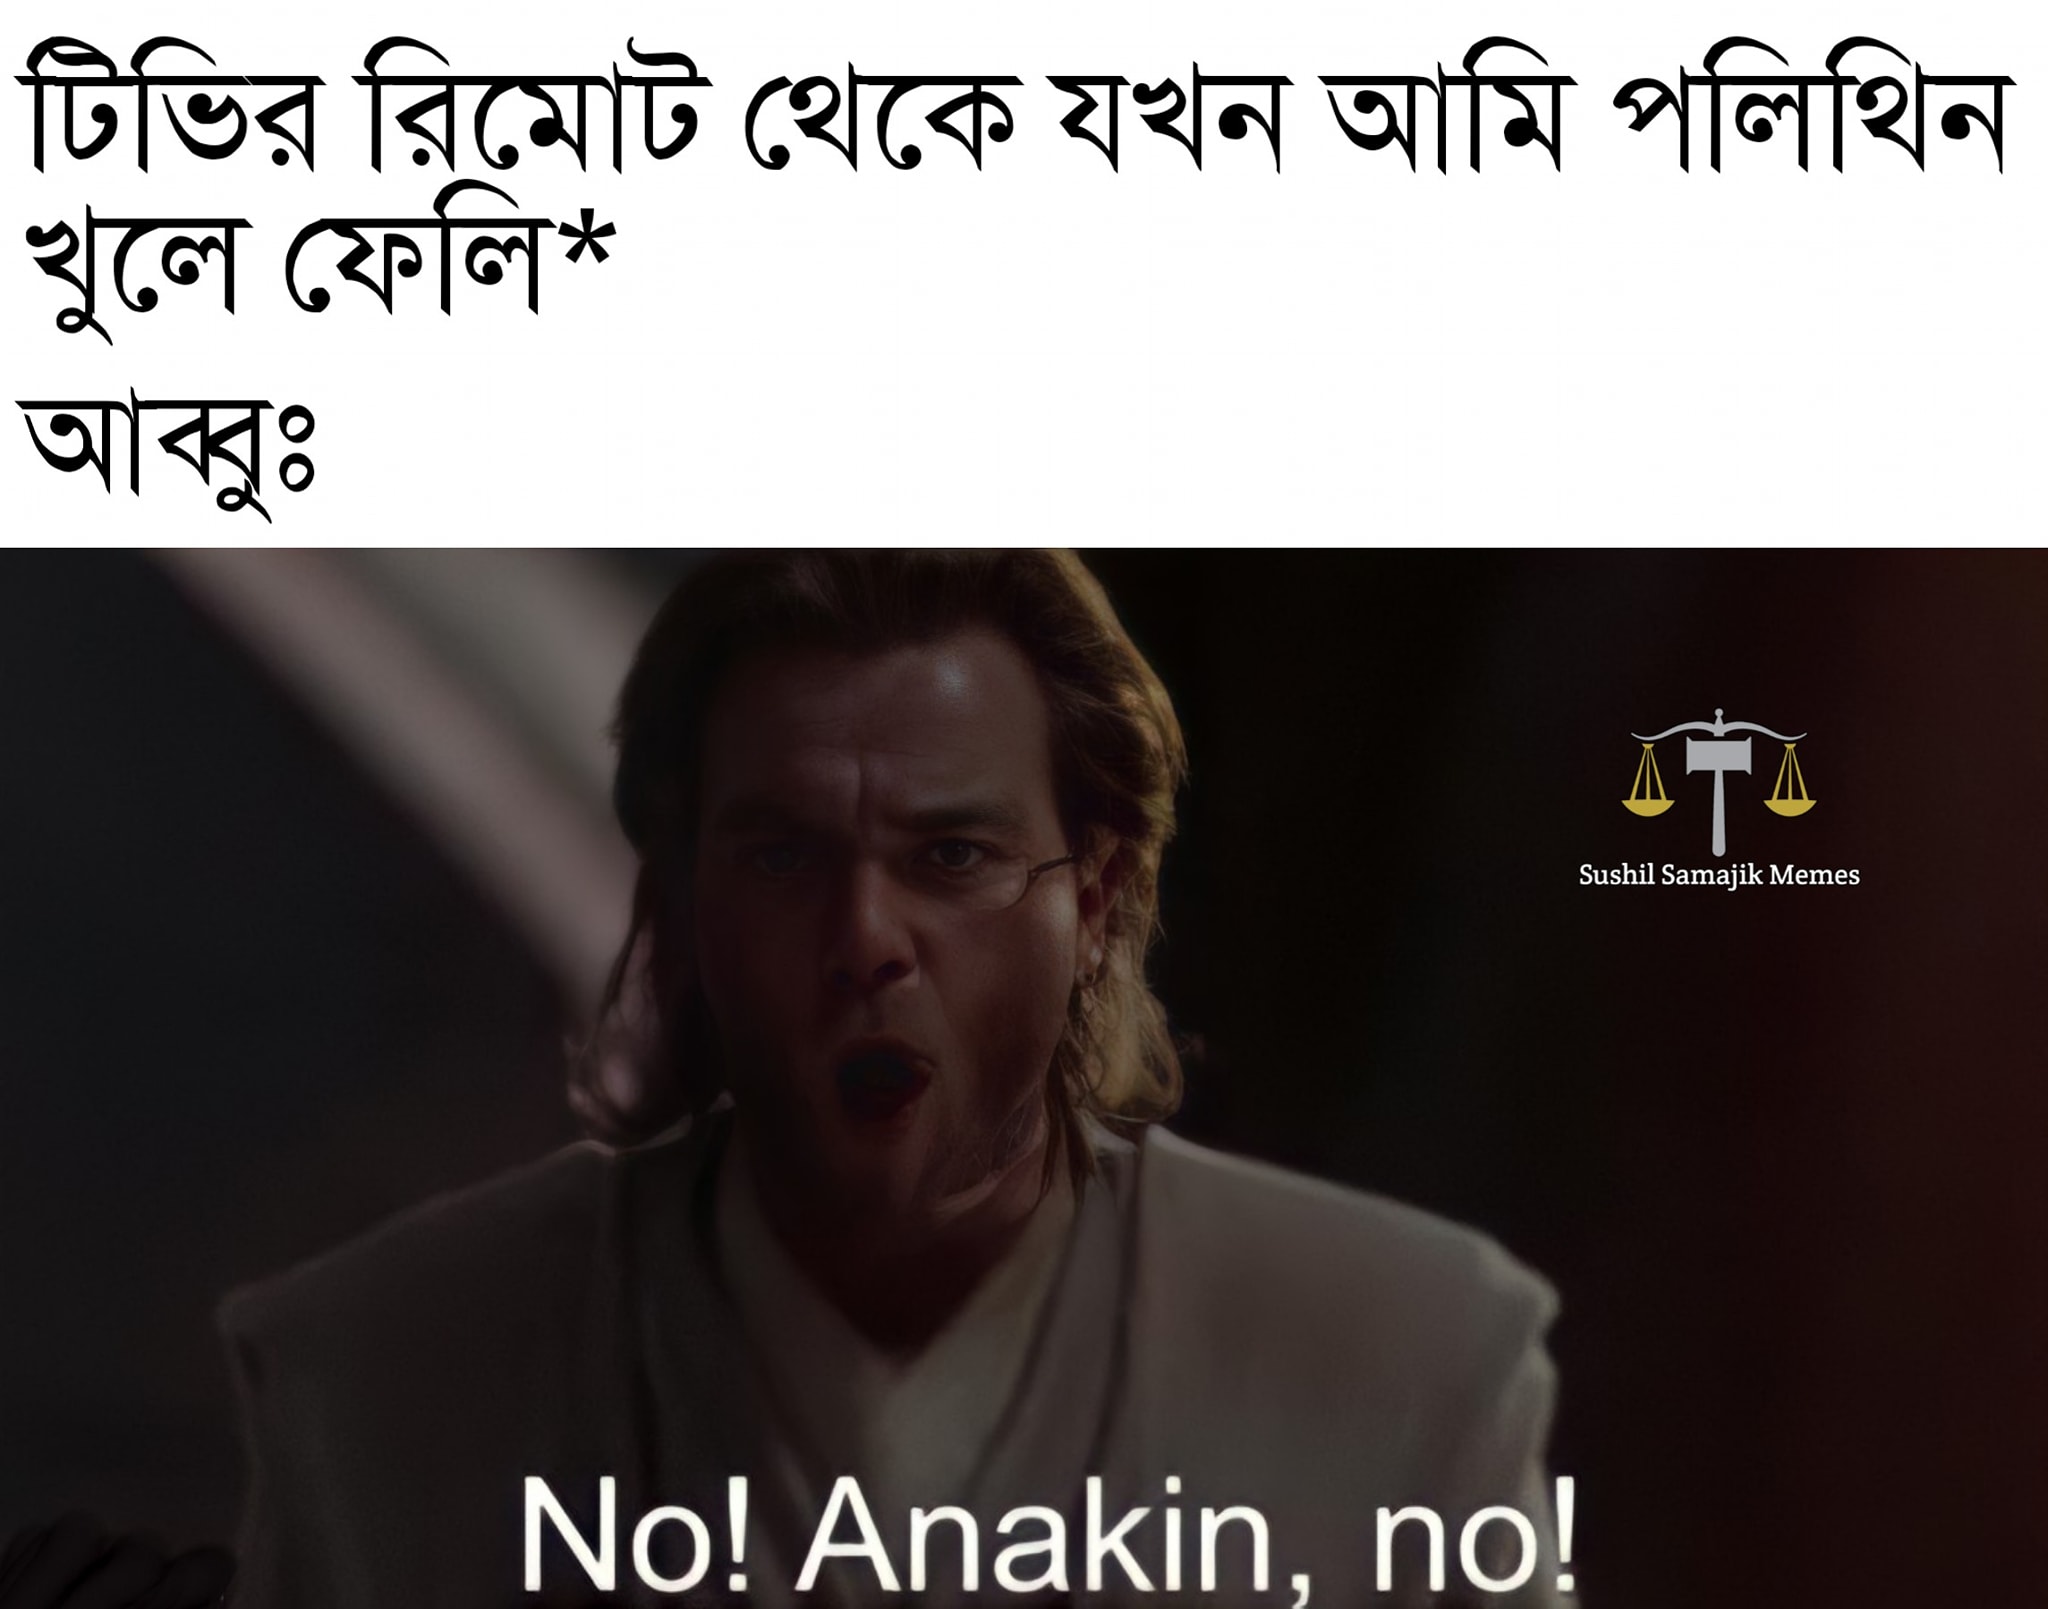
Caption: টিভির রিমোট থেকে যখন আমি পলিথিন খুলে ফেলি*    আব্বুঃ    No ! Anakin, no !
Label: non-hate